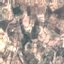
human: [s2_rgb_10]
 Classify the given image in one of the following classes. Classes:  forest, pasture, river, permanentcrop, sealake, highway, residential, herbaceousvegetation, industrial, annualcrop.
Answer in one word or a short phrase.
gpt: PermanentCrop